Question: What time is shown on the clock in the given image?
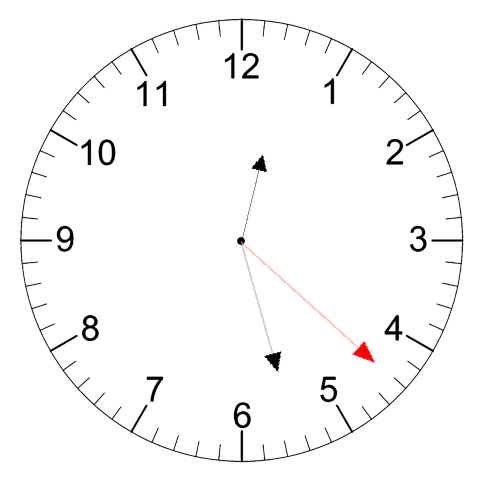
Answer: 12:27:22